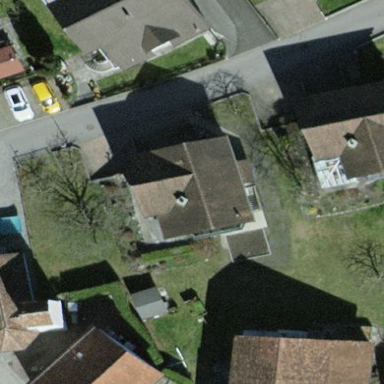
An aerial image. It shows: Detached building.